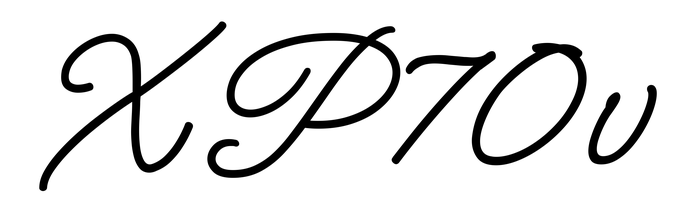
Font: MeowScript-Regular